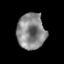
Tissue: prostate
Cell type: T cells
Senescence score: 0.2517
Nuclear area (px): 994
Mean DAPI intensity: 135.496